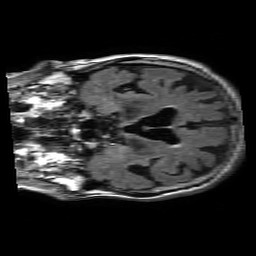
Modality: FLAIR
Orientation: coronal
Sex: female
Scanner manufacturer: philips
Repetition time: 11 s
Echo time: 0.125 s